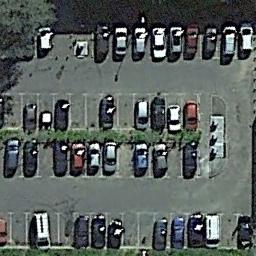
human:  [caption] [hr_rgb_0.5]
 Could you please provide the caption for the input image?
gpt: There are many cars in the parking lot .

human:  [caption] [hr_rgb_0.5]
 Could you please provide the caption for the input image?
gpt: The parking lot has some cars arranged neatly in lines .

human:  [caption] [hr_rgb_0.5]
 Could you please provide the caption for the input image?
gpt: There are some cars on the parking lot .

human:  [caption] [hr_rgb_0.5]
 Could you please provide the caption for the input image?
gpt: There are many yellow signs in the parking lot .

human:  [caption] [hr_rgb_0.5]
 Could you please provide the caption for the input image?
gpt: There are some cars on the parking lot .